Brain MRI, t1w sequence, axial 2D slice.
Patient: age 46, sex F, weight 90 kg, height 1.9 m
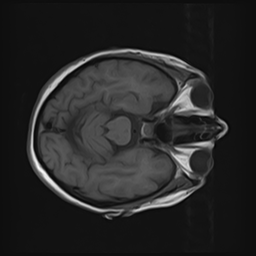